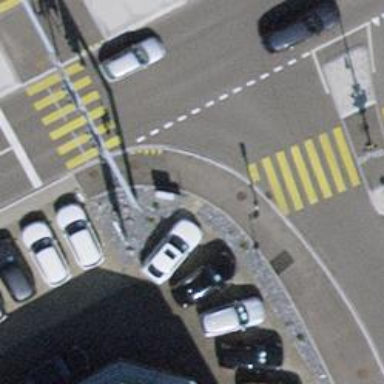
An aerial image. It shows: Sidewalk along the footway.